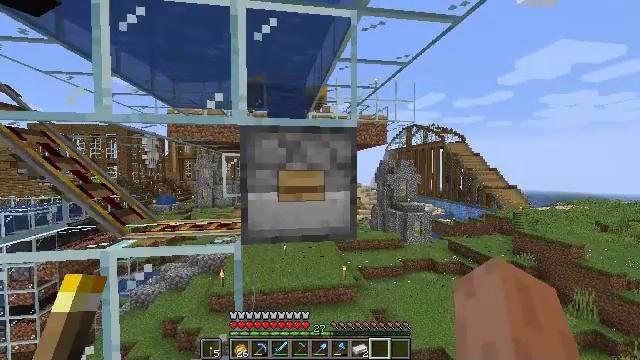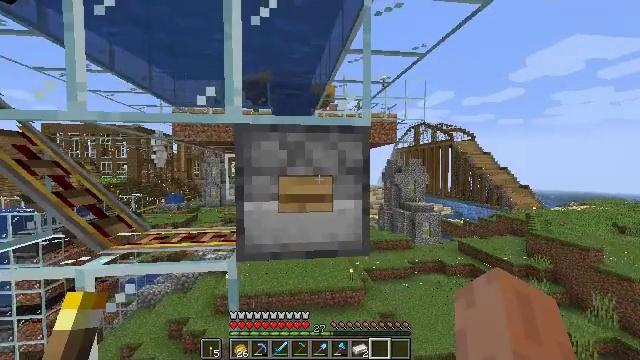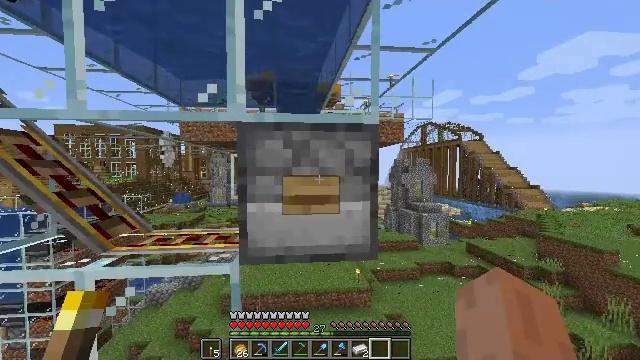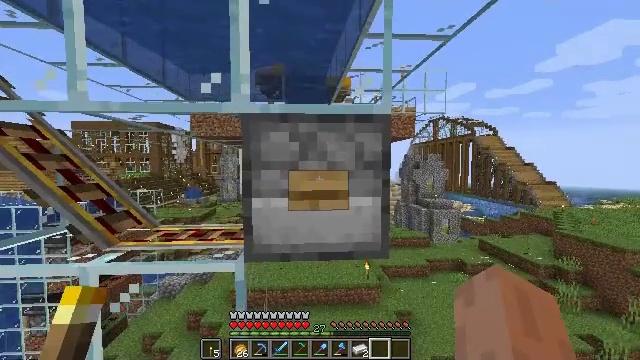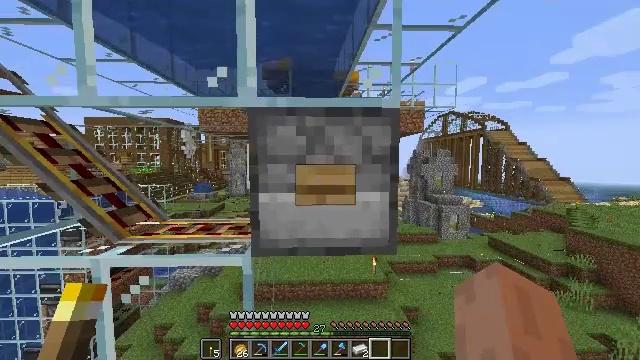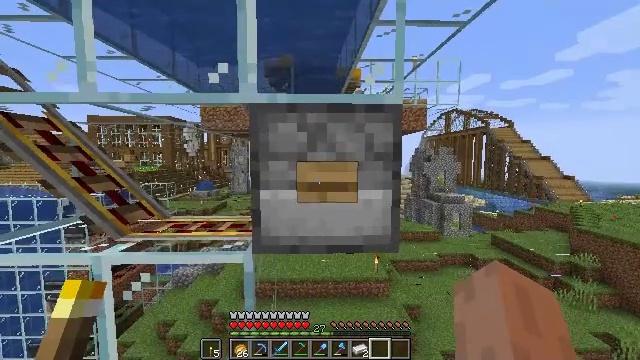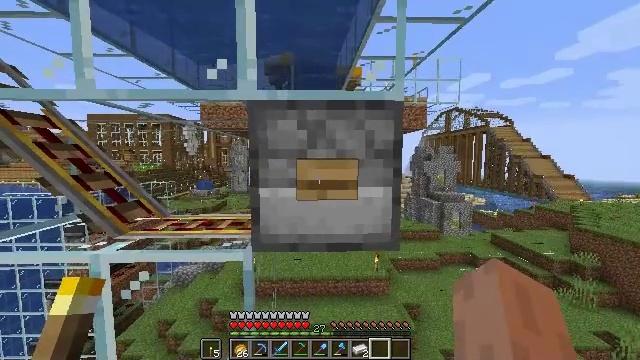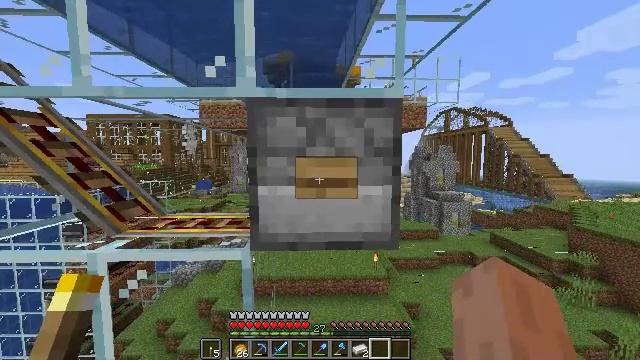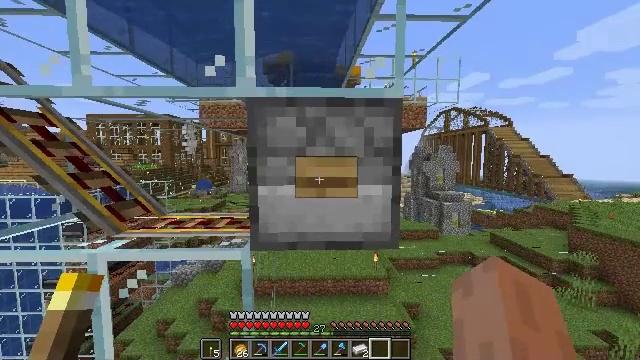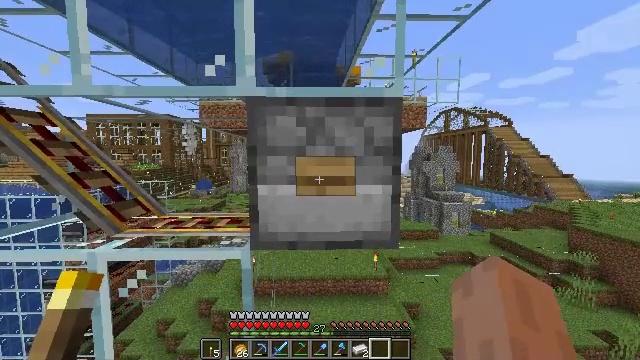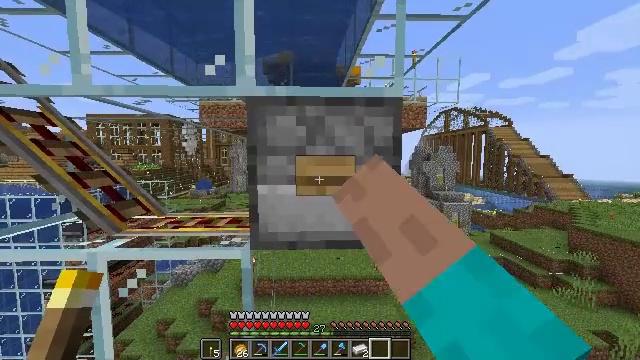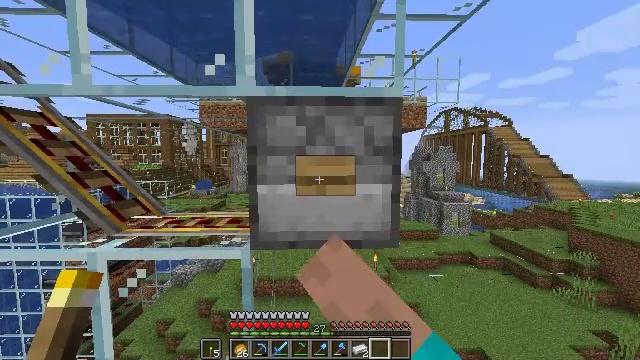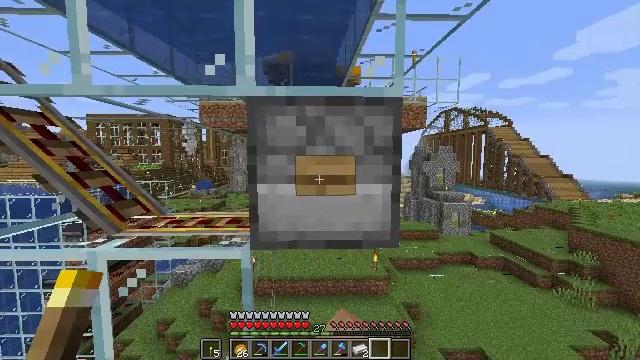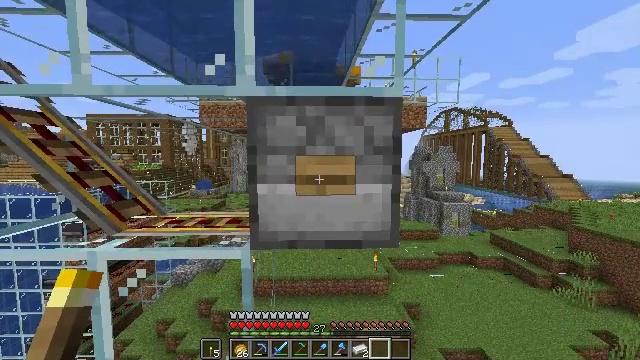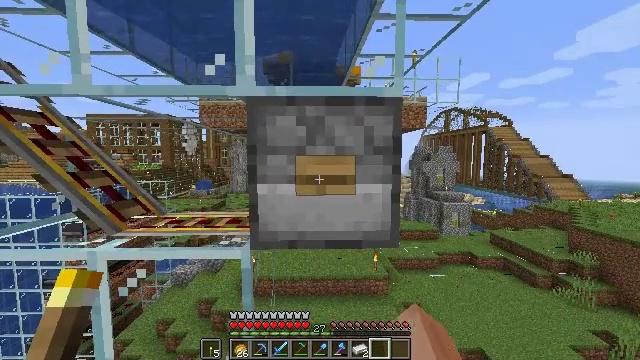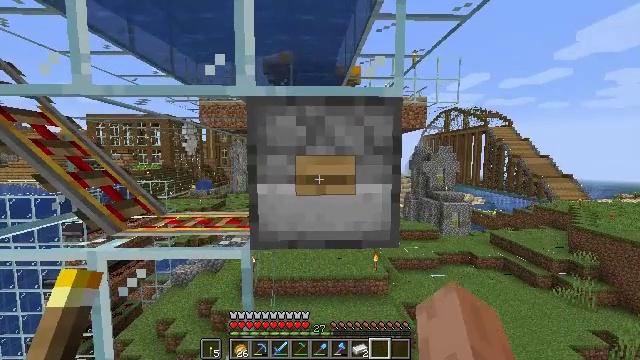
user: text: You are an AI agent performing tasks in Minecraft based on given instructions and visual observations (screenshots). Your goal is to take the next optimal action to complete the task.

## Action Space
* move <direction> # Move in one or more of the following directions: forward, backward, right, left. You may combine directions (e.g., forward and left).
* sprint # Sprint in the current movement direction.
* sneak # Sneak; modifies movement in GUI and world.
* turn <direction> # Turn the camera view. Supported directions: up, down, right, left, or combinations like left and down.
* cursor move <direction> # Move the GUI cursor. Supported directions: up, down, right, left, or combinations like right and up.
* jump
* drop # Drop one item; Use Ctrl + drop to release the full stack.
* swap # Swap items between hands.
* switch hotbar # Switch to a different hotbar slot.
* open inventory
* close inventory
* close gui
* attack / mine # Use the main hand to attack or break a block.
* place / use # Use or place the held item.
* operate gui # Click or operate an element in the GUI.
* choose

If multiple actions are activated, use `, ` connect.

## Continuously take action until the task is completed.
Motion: motion action
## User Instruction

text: Break the glass block.
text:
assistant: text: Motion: move forward, turn left
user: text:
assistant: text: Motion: turn left
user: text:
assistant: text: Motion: turn left and down
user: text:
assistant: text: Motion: turn left and down
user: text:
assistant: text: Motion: no_op
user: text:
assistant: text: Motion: no_op
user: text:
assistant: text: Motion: no_op
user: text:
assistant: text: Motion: no_op
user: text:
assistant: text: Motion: use / place
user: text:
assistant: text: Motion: use / place
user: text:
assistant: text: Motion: use / place
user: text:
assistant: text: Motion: use / place
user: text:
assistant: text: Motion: no_op
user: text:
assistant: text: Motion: no_op
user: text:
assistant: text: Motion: no_op
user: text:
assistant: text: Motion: no_op
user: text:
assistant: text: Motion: turn left
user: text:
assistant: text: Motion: turn left and up
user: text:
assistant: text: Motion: turn left and up
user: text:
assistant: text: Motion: turn left and up
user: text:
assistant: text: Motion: turn left and up
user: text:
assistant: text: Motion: turn left and up
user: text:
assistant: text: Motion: no_op
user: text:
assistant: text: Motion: no_op
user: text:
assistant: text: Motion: no_op
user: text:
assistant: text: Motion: no_op
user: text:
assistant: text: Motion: no_op
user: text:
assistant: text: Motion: no_op
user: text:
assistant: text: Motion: no_op
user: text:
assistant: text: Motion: no_op